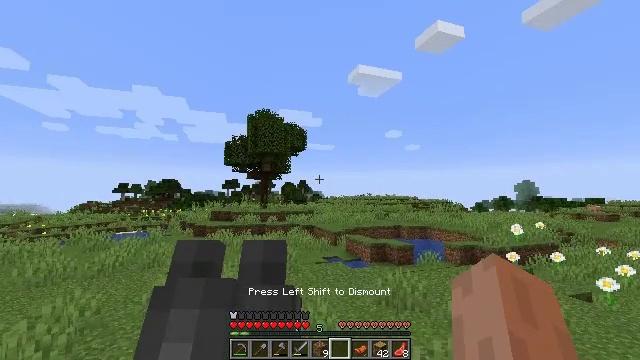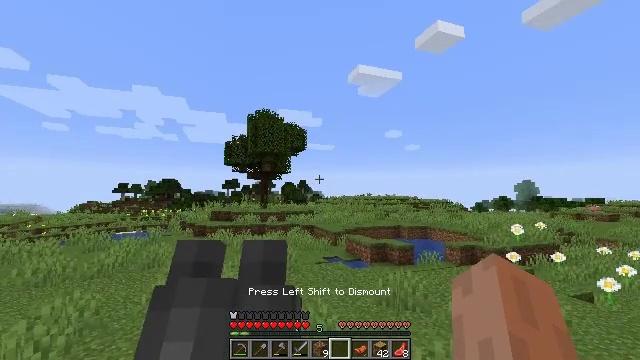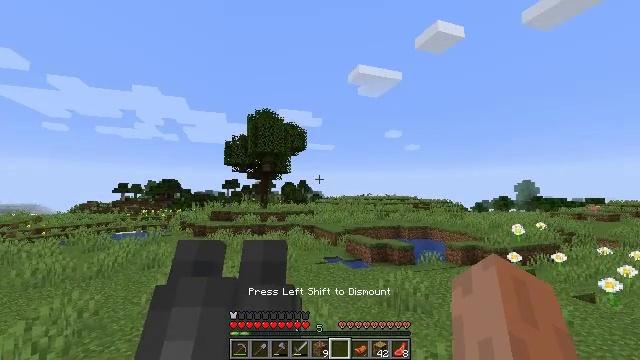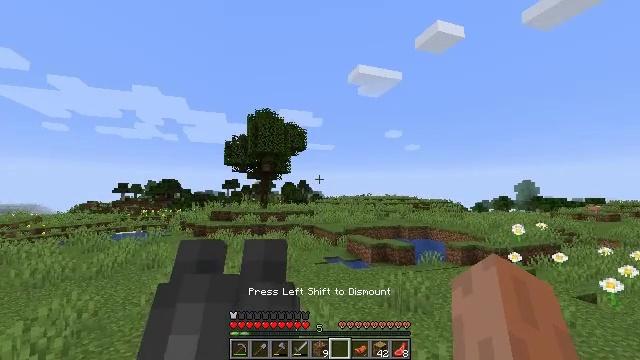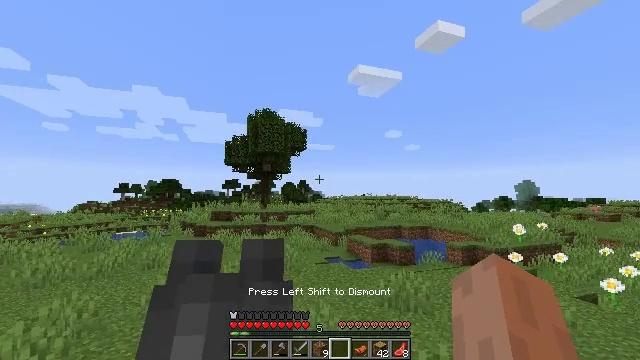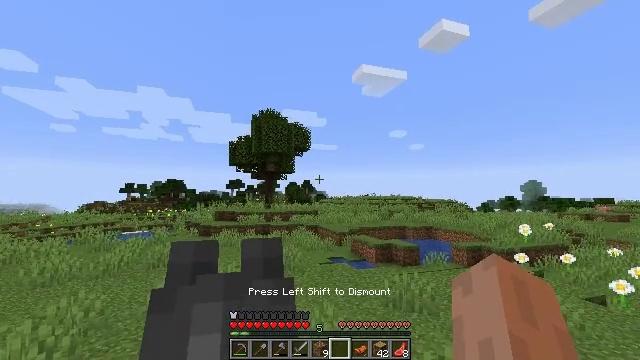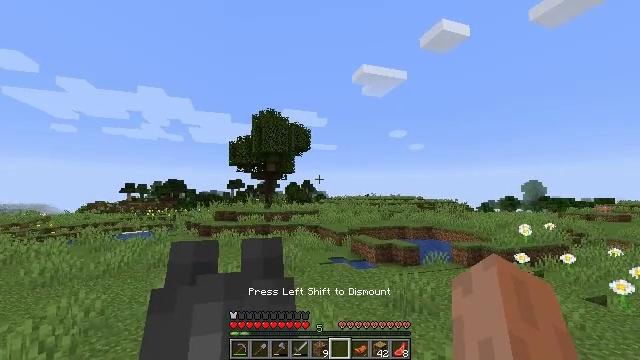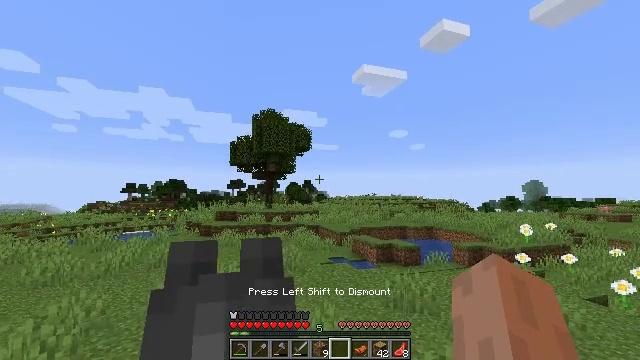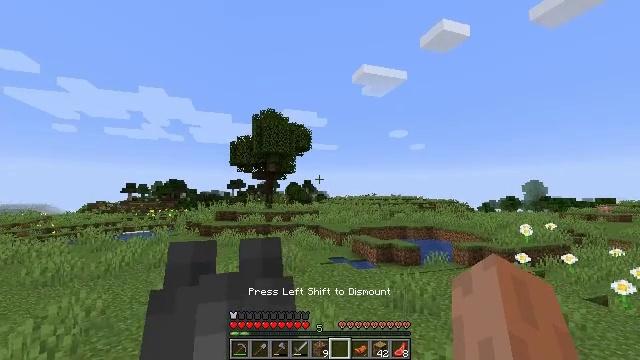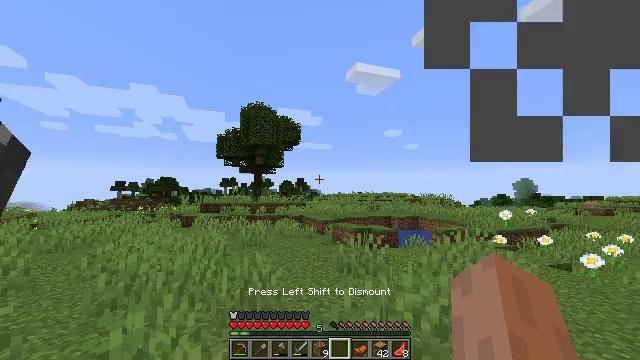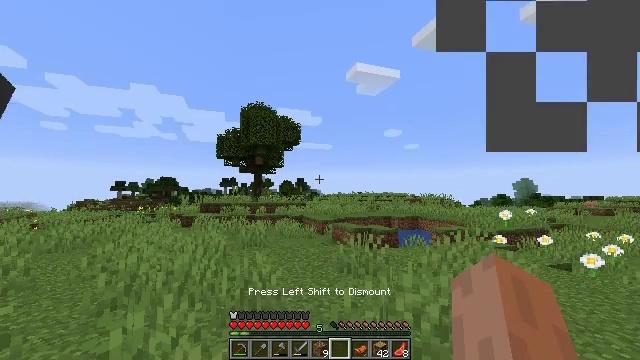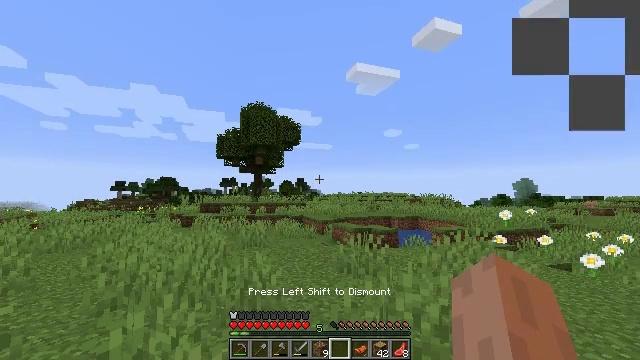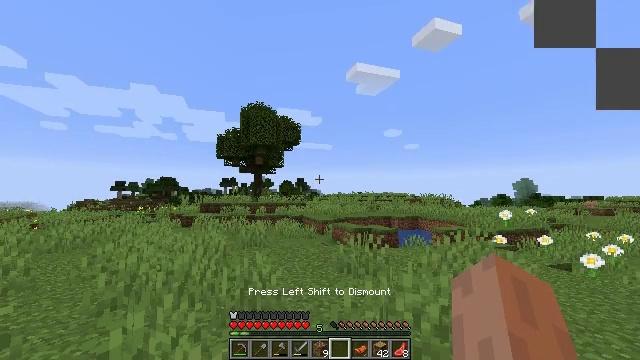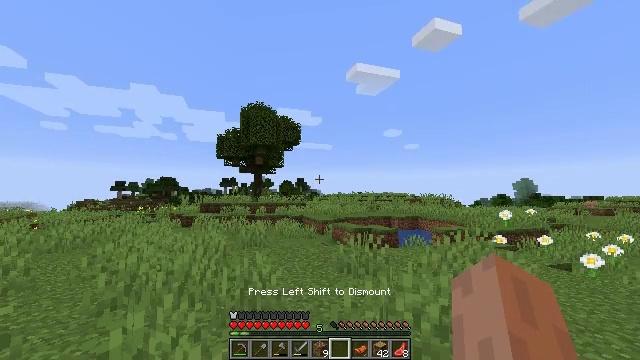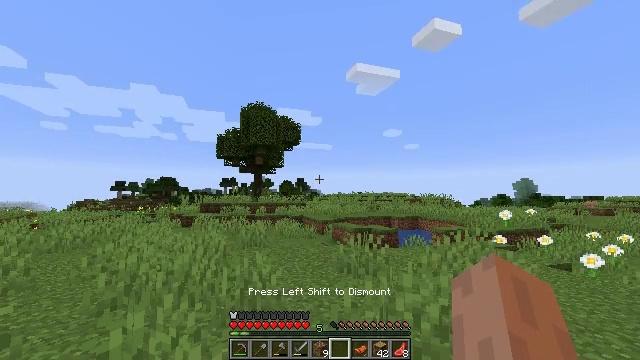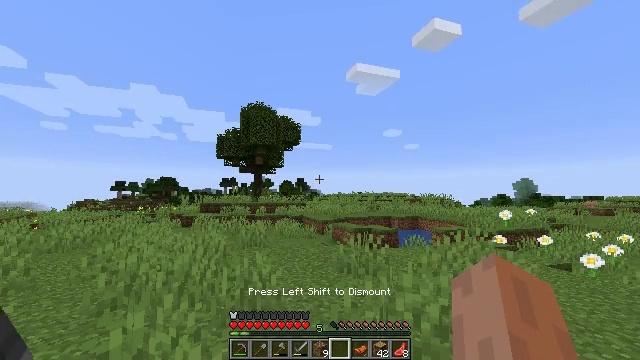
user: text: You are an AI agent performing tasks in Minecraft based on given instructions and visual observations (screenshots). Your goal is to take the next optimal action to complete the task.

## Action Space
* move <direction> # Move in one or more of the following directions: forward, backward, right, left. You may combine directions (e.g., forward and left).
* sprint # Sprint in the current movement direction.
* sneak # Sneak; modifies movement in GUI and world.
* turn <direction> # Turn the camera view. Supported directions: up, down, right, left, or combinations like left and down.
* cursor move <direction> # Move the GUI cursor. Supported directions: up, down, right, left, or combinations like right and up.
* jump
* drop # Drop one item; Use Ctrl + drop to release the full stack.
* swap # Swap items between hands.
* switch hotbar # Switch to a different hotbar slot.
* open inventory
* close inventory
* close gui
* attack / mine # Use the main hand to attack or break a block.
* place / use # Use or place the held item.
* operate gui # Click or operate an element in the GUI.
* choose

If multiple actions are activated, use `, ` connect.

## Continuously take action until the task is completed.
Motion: motion action
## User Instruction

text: Mine coarse dirt from the ground.
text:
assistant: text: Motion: no_op
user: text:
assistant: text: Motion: no_op
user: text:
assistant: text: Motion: no_op
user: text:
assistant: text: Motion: no_op
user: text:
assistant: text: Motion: no_op
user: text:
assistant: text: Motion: no_op
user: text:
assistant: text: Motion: no_op
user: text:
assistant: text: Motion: no_op
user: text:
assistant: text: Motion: no_op
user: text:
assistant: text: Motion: no_op
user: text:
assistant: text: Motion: no_op
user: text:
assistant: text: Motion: no_op
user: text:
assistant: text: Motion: no_op
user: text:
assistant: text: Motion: no_op
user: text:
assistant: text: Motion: no_op
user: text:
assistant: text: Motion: no_op
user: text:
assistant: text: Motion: no_op
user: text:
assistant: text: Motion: turn left
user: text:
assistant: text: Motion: turn left and down
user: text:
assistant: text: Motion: turn left
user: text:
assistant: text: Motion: turn left
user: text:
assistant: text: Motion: turn left
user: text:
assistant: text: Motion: no_op
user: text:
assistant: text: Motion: no_op
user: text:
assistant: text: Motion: turn left and down
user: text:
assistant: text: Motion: turn left
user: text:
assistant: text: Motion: turn left
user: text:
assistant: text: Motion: turn left
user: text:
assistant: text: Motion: no_op
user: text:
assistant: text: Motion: no_op